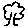
Label: tree